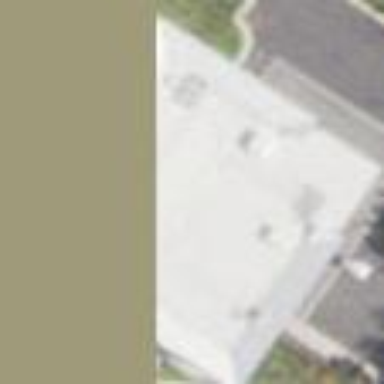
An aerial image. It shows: Commercial building with storage rental shop inside.